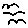
Label: bird